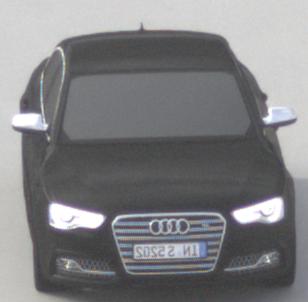
Make: Audi
Model: S5
Detailed model: F5
Model produced from: 2016
Model produced until: 2019
Doors: 2
Color: black
Road condition: dry road
Daytime: morning or afternoon
Contrast: low contrast